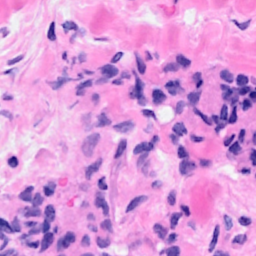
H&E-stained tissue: Breast